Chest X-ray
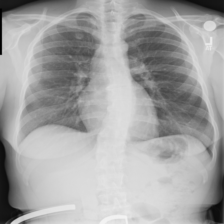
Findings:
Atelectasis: negative
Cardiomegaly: negative
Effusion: negative
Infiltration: negative
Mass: negative
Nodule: negative
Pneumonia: negative
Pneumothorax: negative
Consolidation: negative
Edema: negative
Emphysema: negative
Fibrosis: negative
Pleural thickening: negative
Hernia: negative